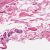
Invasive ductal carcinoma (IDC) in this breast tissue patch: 0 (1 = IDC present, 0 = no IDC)